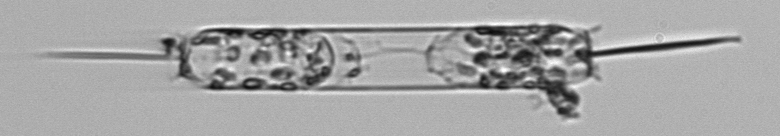
Label: Ditylum_brightwellii